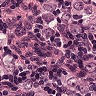
Metastatic tissue present: yes